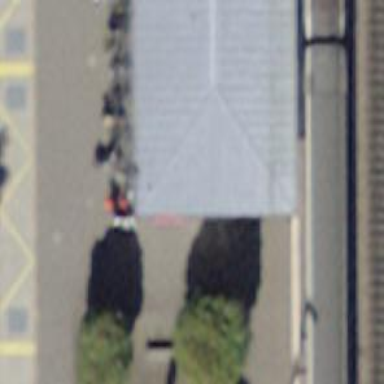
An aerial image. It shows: Bench for seating.